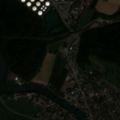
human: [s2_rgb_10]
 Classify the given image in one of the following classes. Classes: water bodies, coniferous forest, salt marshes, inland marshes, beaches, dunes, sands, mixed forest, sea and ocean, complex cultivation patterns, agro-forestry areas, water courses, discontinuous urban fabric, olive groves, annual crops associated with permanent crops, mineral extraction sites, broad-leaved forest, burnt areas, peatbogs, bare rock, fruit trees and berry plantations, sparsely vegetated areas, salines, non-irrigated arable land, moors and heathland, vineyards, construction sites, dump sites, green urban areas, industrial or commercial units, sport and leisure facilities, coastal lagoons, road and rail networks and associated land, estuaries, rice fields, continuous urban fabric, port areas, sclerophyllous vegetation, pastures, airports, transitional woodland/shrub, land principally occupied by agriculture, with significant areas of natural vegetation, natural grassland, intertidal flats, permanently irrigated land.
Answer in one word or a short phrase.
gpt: discontinuous urban fabric, industrial or commercial units, non-irrigated arable land, mixed forest